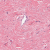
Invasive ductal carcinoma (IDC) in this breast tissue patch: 0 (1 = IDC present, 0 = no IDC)